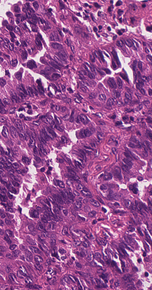
Tumor epithelial tissue: yes
Tumor-associated stroma tissue: yes
Normal tissue: no